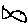
Label: fish